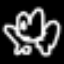
Label: frog